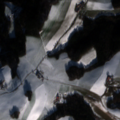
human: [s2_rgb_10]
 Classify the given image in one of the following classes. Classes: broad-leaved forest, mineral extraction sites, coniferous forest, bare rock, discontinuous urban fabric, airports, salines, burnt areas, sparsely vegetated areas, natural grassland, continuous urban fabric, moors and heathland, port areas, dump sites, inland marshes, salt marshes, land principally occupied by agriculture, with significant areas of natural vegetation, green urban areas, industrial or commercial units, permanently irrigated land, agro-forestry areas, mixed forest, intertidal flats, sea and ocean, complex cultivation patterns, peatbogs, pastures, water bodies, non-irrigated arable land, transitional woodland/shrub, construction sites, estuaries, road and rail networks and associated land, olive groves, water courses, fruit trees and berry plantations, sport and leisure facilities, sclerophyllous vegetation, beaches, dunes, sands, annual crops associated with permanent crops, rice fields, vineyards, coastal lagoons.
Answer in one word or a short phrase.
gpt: non-irrigated arable land, pastures, complex cultivation patterns, land principally occupied by agriculture, with significant areas of natural vegetation, mixed forest